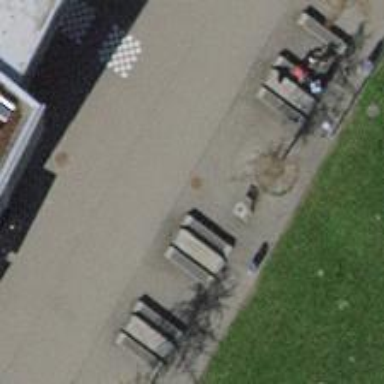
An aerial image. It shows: Picnic table located in leisure land area.